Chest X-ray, PA view. Patient: 58 years old, sex M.
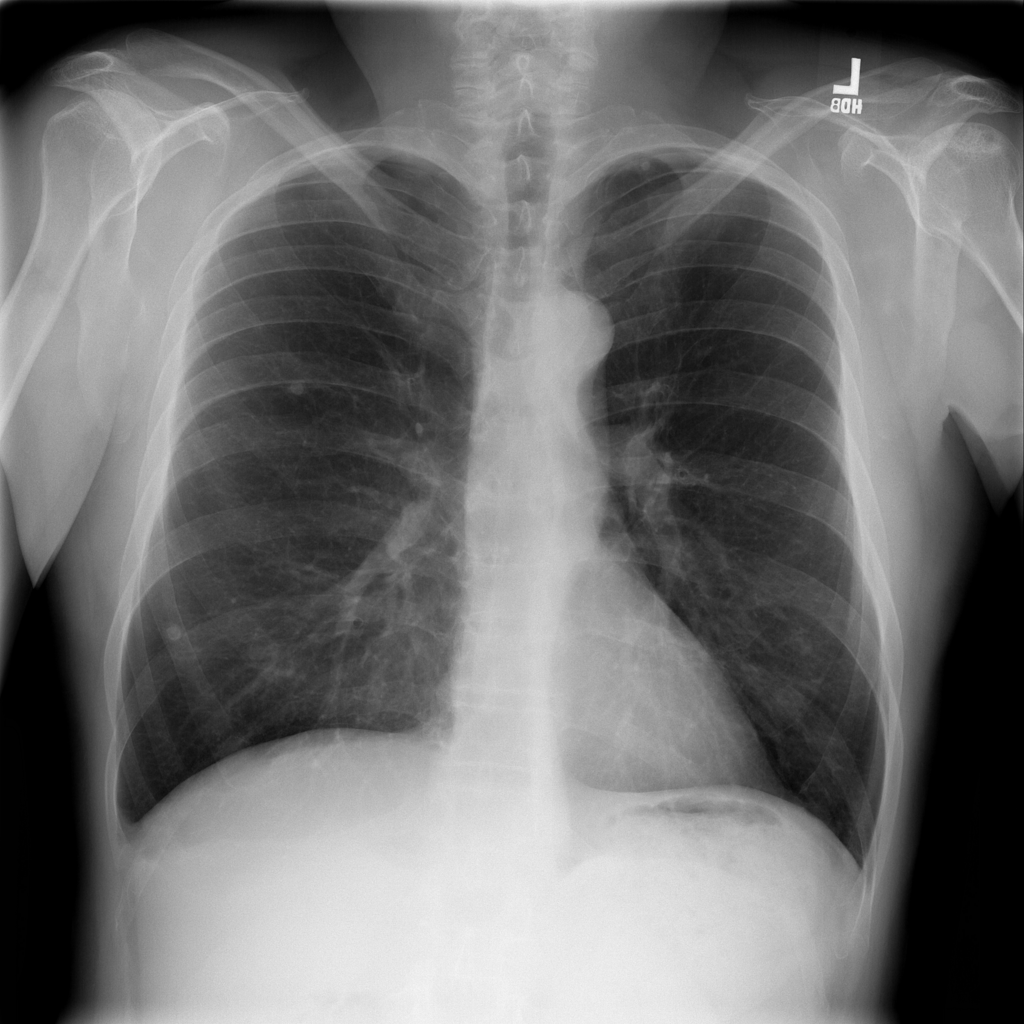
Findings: No Finding